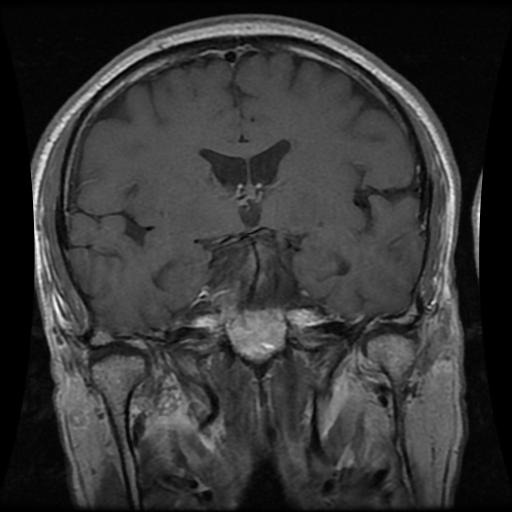
Label: pituitary